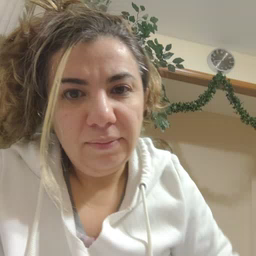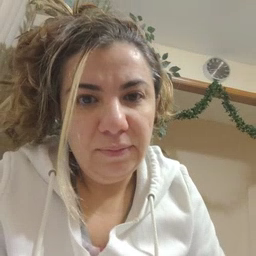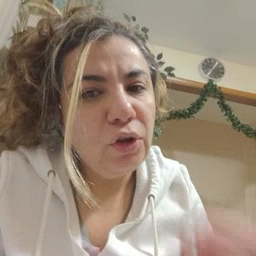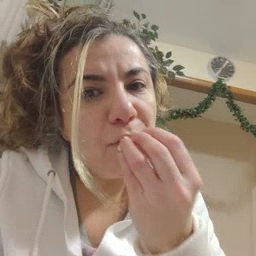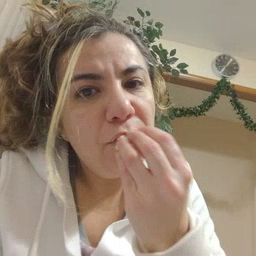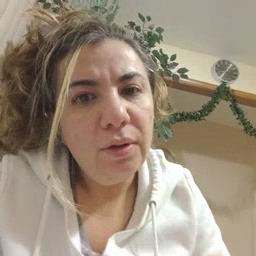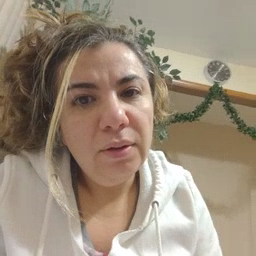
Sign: food